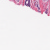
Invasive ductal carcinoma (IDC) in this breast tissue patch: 1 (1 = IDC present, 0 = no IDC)